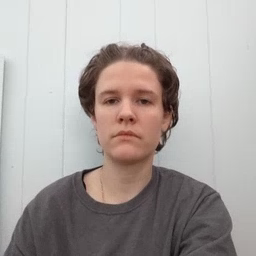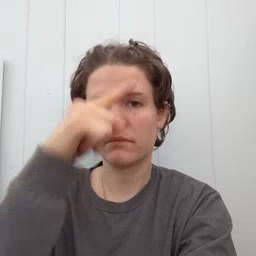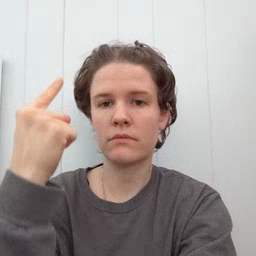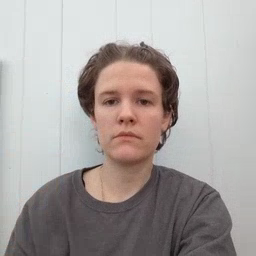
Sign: black